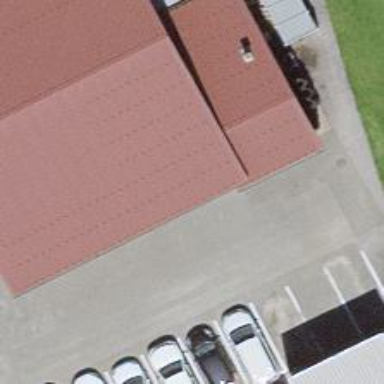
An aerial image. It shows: Car wash facility.